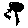
Label: tree